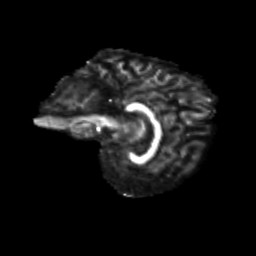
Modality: FA
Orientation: sagittal
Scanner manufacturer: siemens
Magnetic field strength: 3 T
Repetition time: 9.2 s
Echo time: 0.084 s